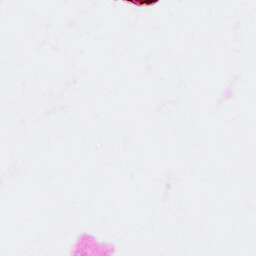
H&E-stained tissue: Breast